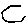
Label: hexagon